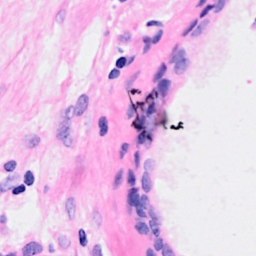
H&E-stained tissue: Breast